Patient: sex F, age 51
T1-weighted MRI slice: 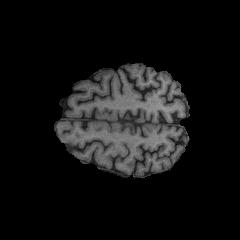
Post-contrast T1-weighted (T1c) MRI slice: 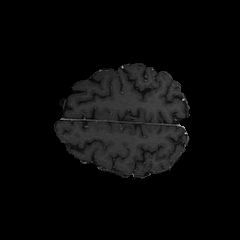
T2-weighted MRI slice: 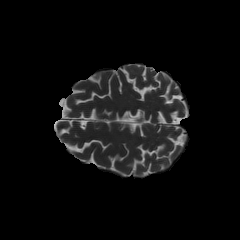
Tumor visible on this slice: no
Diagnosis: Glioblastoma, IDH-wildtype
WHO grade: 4